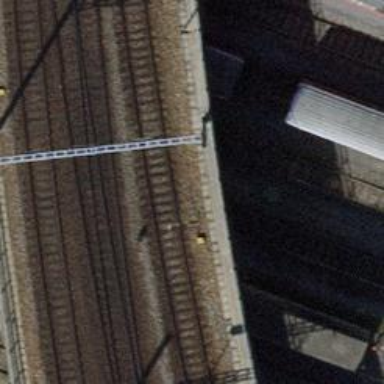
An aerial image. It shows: Viaduct railway track with single electrified contact line.